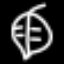
Label: leaf